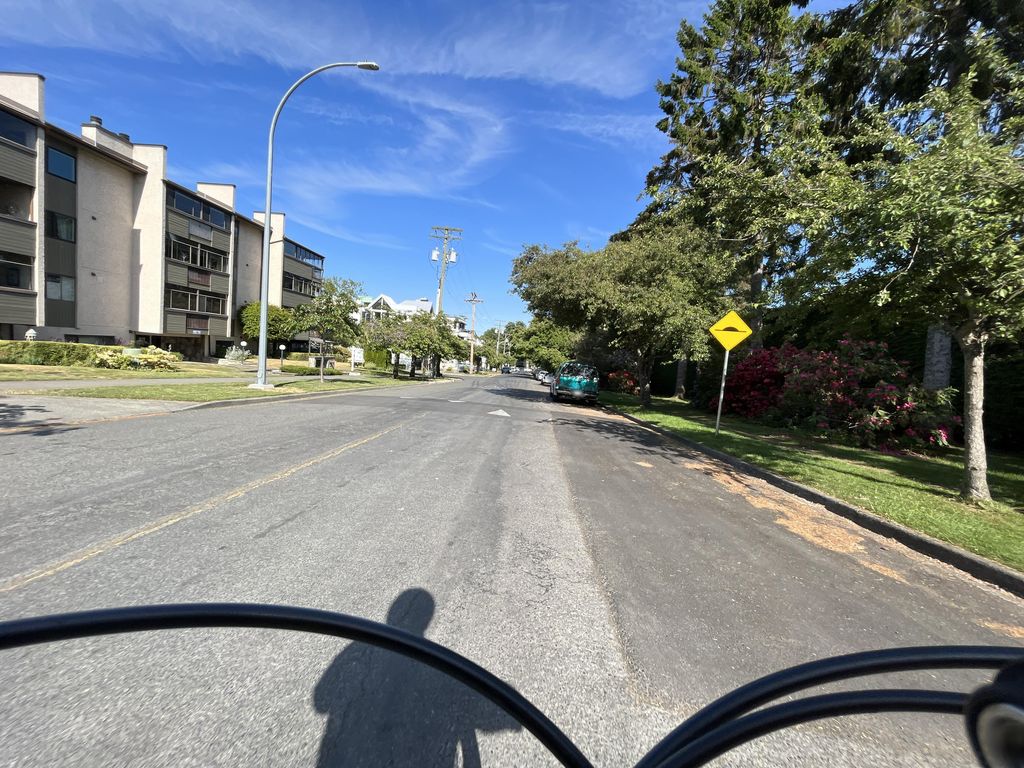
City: victoria